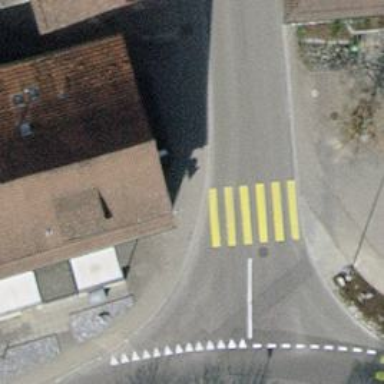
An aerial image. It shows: Marked road crossing with visible markings.